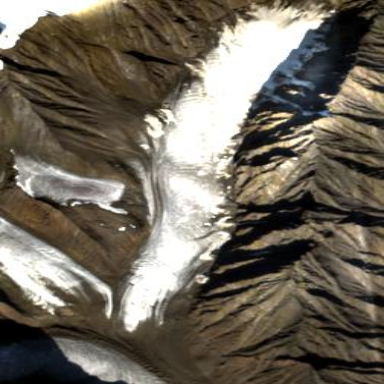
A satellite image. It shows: Stunning view of glacier.